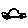
Label: car